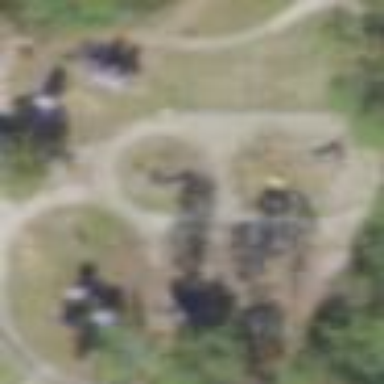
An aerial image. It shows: Playground area for leisure land.